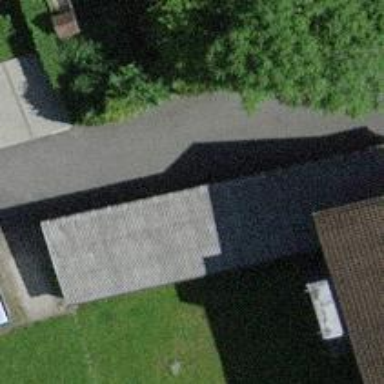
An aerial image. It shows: Group of garages.